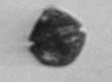
Label: Scrippsiella